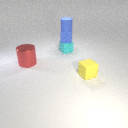
small yellow rubber cube in front of small cyan rubber cube